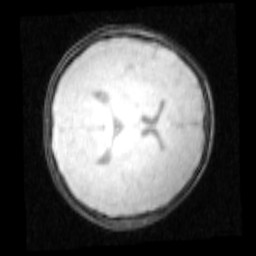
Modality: PDw
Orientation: axial
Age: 10
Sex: male
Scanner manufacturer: siemens
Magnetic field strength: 3 T
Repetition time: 0.25 s
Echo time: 0.00103 s